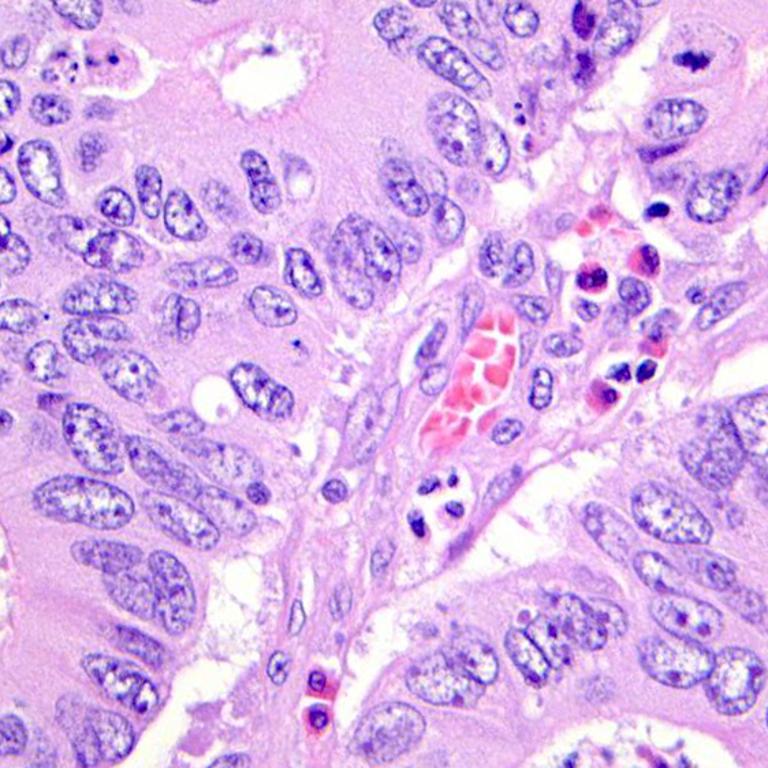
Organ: colon
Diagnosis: adenocarcinomas